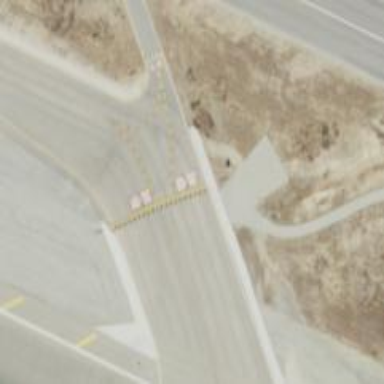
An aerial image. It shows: Image of taxiway at airport.